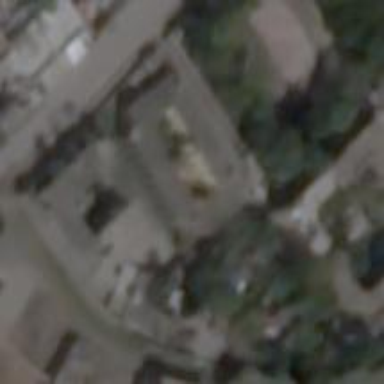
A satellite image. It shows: School.